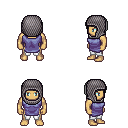
a pixel art fantasy rpg character, male body template, human, tanned skin, chain tabard jacket, white pants, white pageboy hairstyle, chain hood, four views (front, back, left, right), 2x2 character sprite sheet, small pixel art, hard edges, no anti-aliasing